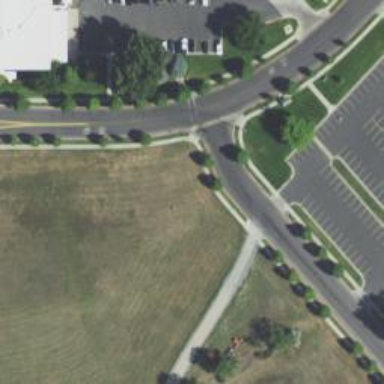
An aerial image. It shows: Uncontrolled road crossing.